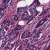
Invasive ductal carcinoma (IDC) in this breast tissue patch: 1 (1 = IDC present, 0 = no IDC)